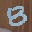
Label: 8